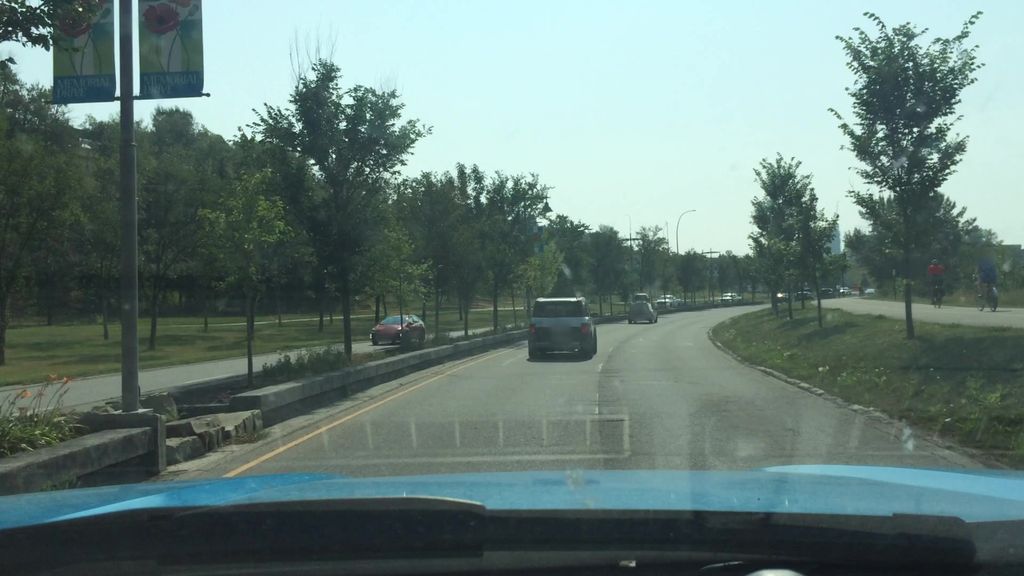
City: calgary